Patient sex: M
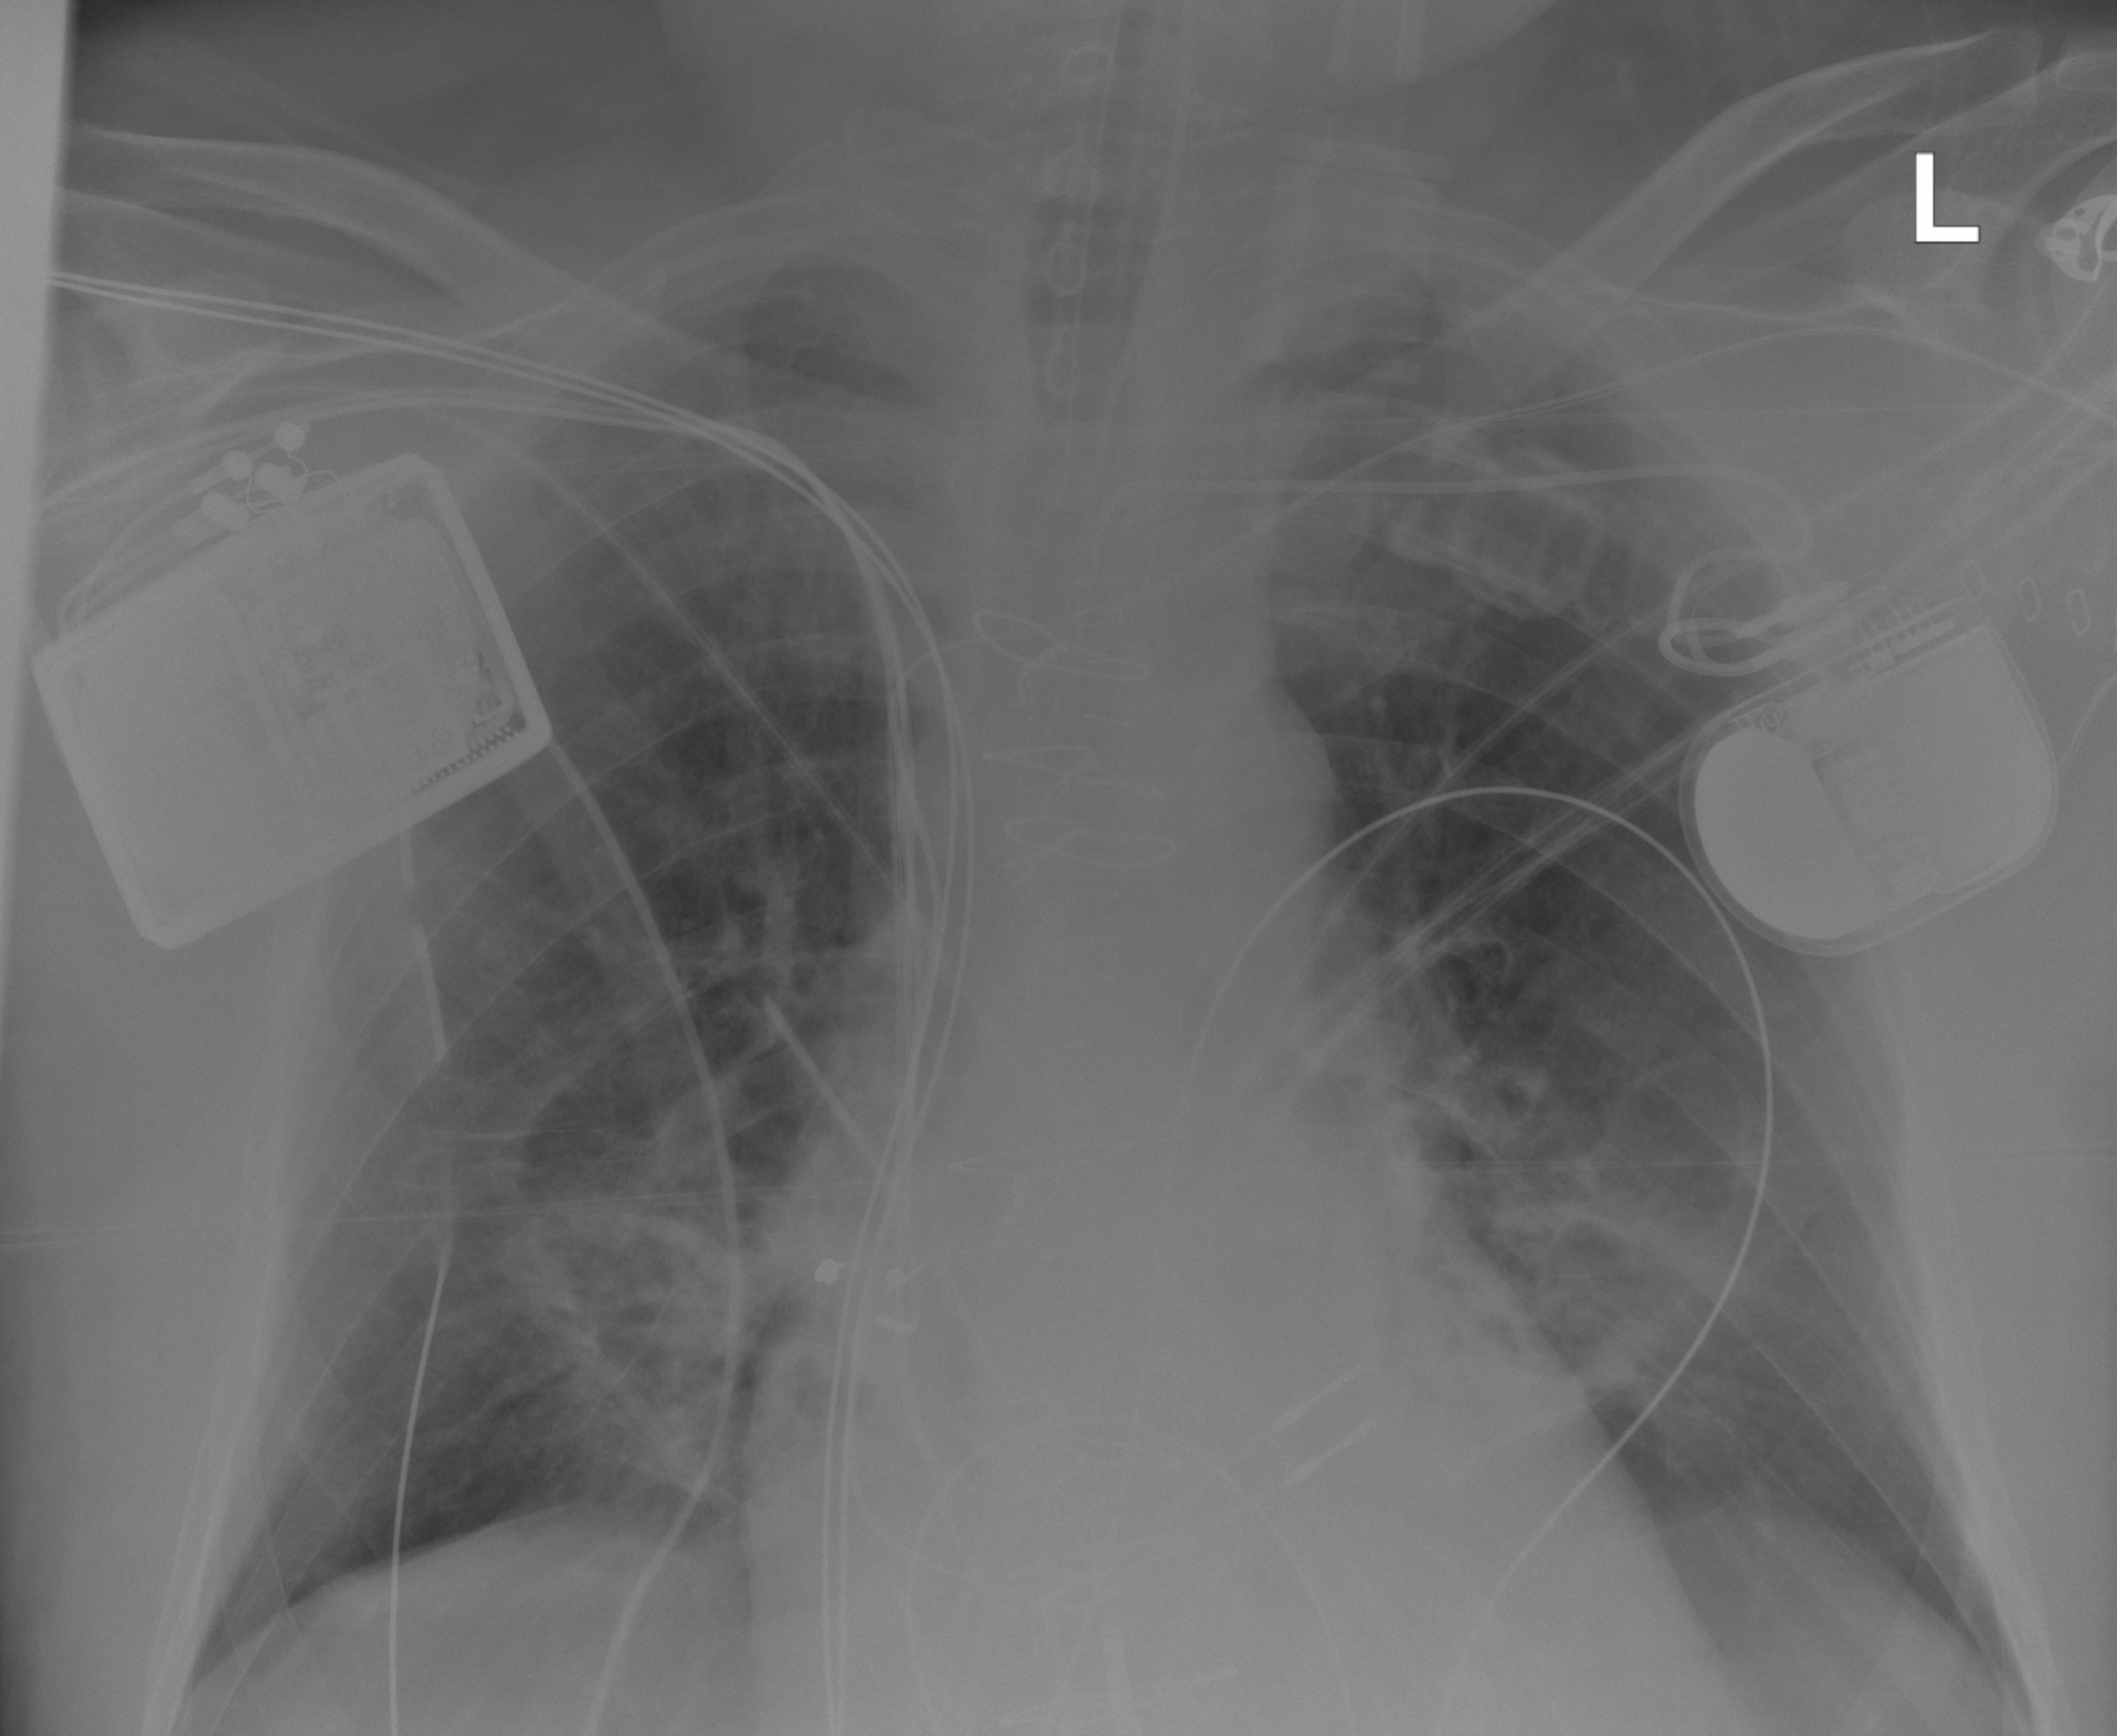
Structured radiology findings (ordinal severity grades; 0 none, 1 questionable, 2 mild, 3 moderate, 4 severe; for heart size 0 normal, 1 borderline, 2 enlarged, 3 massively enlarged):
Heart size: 1
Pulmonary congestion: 2
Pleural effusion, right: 0
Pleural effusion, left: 0
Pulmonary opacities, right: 3
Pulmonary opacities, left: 2
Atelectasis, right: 2
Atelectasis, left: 2